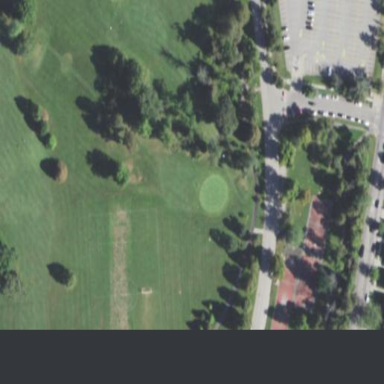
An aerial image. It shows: Golf fairway surrounded by grass.